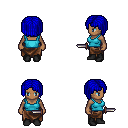
a pixel art fantasy rpg character, female body template, human, dark skin, teal pirate shirt, robe skirt, blue pageboy hairstyle, black shoes, dagger, four views (front, back, left, right), 2x2 character sprite sheet, small pixel art, hard edges, no anti-aliasing